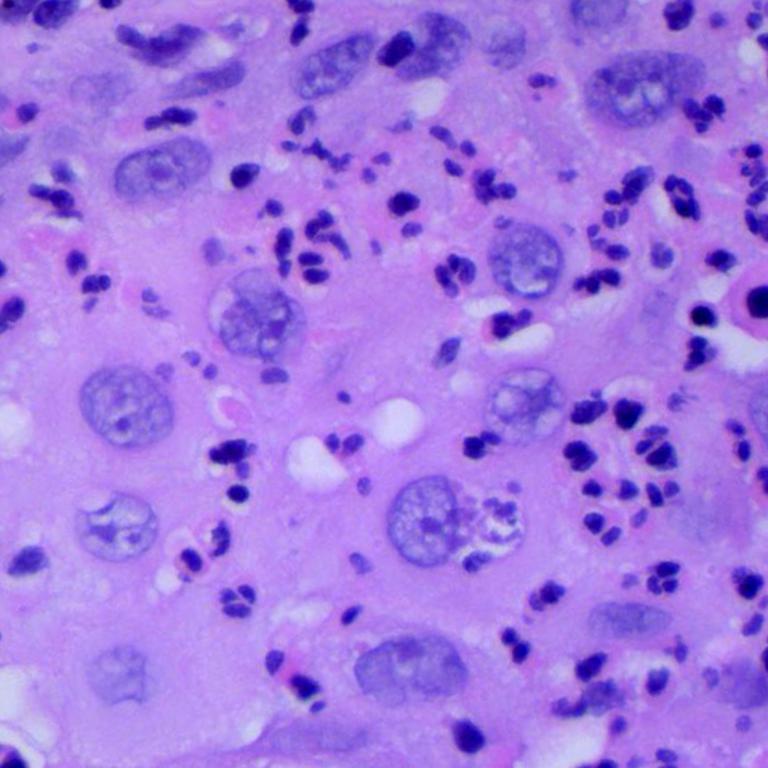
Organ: lung
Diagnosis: squamous carcinomas